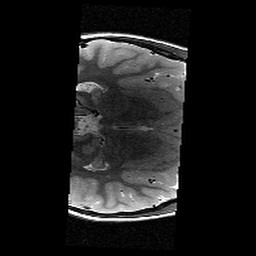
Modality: T2w
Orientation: axial
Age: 13
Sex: male
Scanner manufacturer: siemens
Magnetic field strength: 3 T
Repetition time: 9.23 s
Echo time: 0.067 s